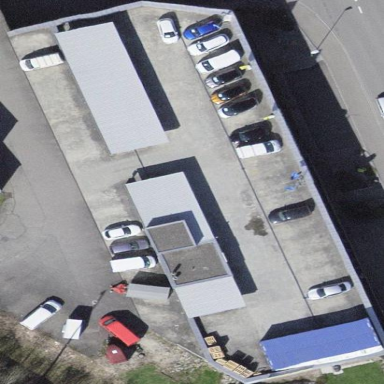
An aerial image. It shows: Commercial building.